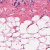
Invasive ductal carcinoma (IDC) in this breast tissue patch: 0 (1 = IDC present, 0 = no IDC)